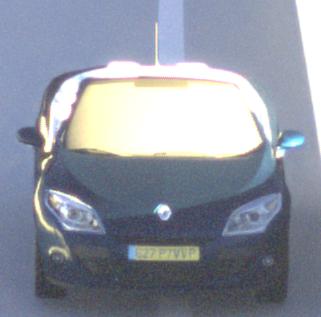
Make: Renault
Model: Mégane Coupé-Cabriolet 1.6 16V 110
Detailed model: Mégane (III) Coupé-Cabriolet
Model produced from: 2010/06
Model produced until: 2013/03
Doors: 2
Color: blue
Road condition: dry road
Daytime: sunrise or sunset
Contrast: high contrast